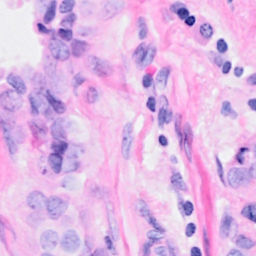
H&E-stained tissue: Breast